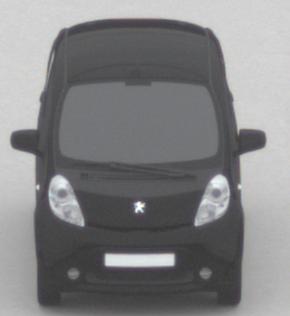
Make: Peugeot
Model: iOn
Detailed model: iOn
Model produced from: 2010/12
Model produced until: 2013/02
Doors: 5
Color: black
Road condition: dry road
Daytime: midday
Contrast: low contrast